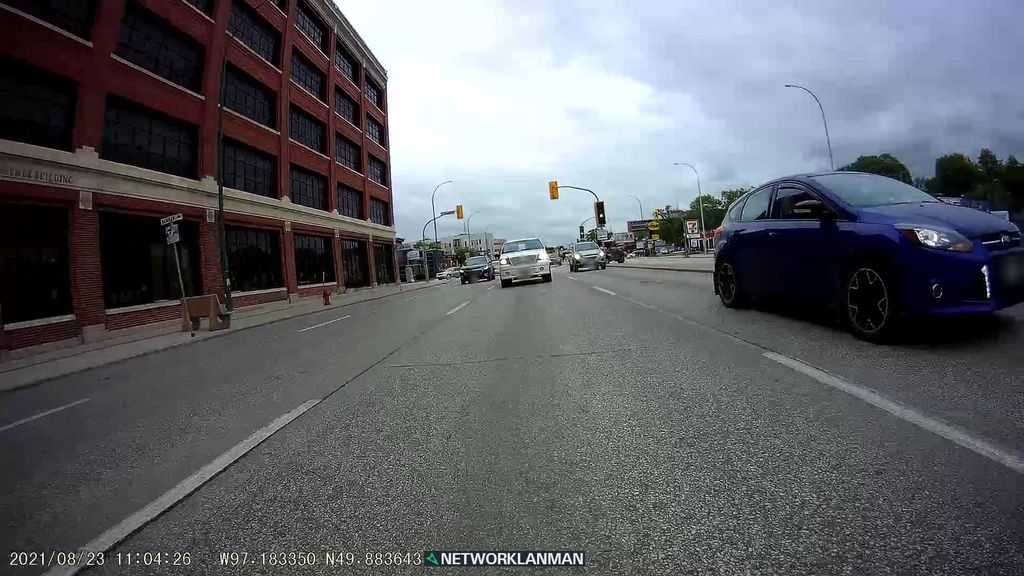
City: winnipeg